Question: I am using Watin to copy a image to the clipboard, I am getting this error when I do so,
is there a work around to this using AlertDialogHandler?
'''
public System.Drawing.Image GetPicture(WatiN.Core.Image image, ref IE browser)
{
if (image == null || !image.Exists || string.IsNullOrEmpty(image.Src))
return null;
const string t_js =
@"var div = document.images[{0}];
div.contentEditable ='true';
var controlRange;
if(document.body.createControlRange)
{{
controlRange = document.body.createControlRange();
controlRange.addElement(div);
controlRange.execCommand('Copy');
}}
div.contentEditable = 'false';";
var cnt = -1;
foreach (var image1 in browser.Images)
{
cnt++;
if (image1 != null && image1.Exists && !string.IsNullOrEmpty(image1.Src) && image1.Src.ToLower() == image.Src.ToLower())
break;
}
var script = string.Format(t_js, cnt);
WatiN.Core.DialogHandlers.AlertDialogHandler alertDialogHandler = new WatiN.Core.DialogHandlers.AlertDialogHandler ();
using (new WatiN.Core.DialogHandlers.UseDialogOnce(browser.DialogWatcher, alertDialogHandler ))
{
browser.RunScript(script); // Exception comes here !!
alertDialogHandler.WaitUntilExists();
alertDialogHandler.OKButton.Click();
browser.WaitForComplete();
}
var data = Clipboard.GetDataObject();
if (data == null)
return null;
var q = data.GetFormats();
q.ToString();
var q2 = data.GetFormats(true);
q2.ToString();
if (data.GetDataPresent(DataFormats.Bitmap))
{
var img = data.GetData(DataFormats.Bitmap, true);
return img as System.Drawing.Image;
}
if (data.GetDataPresent(DataFormats.Dib))
{
var img = data.GetData(DataFormats.Dib, true);
return img as System.Drawing.Image;
}
if (data.GetDataPresent(DataFormats.EnhancedMetafile))
{
var img = data.GetData(DataFormats.EnhancedMetafile, true);
return img as System.Drawing.Image;
}
if (data.GetDataPresent(DataFormats.MetafilePict))
{
var img = data.GetData(DataFormats.MetafilePict, true);
return img as System.Drawing.Image;
}
if (data.GetDataPresent(DataFormats.Tiff))
{
var img = data.GetData(DataFormats.Tiff, true);
return img as System.Drawing.Image;
}
if (data.GetDataPresent(DataFormats.Serializable))
{
var img = data.GetData(DataFormats.Serializable, true);
return img as System.Drawing.Image;
}
return null;
}
'''
Thanks!
image of the security exception:

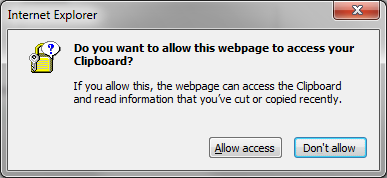
Answer: I believe it has to do something with IE Security settings
Goto
Security Tab -> Select proper zone (Internet/Local/etc) -> Click on Custome Level button -> Enable (Scripting - > Allow programmatic clipboard access)